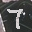
Label: 7